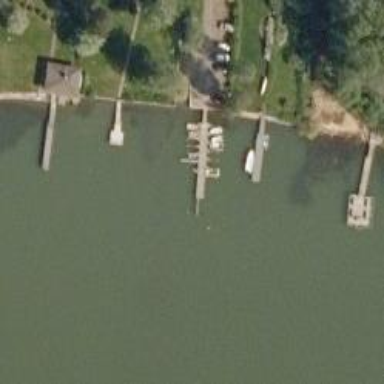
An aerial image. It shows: Man-made pier.